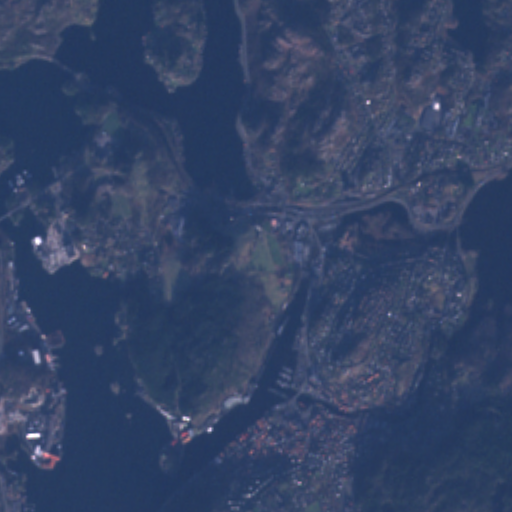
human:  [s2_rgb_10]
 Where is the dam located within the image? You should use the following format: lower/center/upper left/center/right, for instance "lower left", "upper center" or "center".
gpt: The dam is located in the lower right of the image.
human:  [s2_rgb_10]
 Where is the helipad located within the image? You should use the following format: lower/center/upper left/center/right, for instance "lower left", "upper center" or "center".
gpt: The helipad is located in the upper right of the image.
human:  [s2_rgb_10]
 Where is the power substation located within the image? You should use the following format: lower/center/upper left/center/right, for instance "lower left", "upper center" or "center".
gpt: The power substation is located in the lower right of the image.
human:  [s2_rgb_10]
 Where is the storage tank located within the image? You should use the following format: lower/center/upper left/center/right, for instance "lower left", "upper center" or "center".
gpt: The storage tank is located in the lower left of the image.
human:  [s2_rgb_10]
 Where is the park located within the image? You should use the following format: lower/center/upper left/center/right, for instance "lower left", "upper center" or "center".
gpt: There is no park in the image.